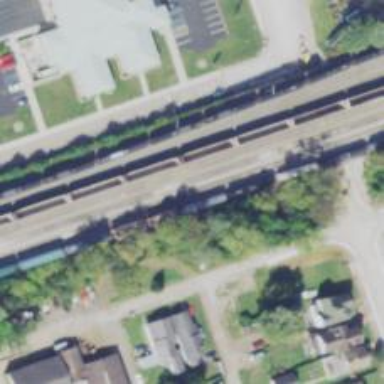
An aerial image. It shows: Railway siding with rails.